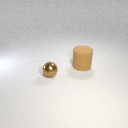
large brown rubber cylinder behind small brown metal sphere